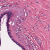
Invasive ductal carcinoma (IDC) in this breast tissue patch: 0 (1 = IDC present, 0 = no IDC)